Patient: sex M, age 74
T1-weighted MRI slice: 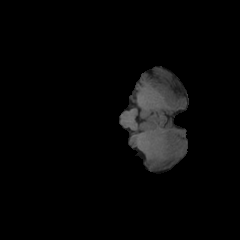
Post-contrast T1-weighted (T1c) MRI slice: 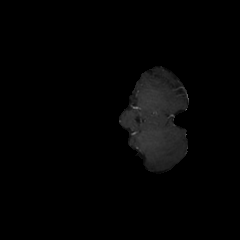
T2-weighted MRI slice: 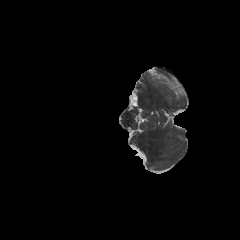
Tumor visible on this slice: no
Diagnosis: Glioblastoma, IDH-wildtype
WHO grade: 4